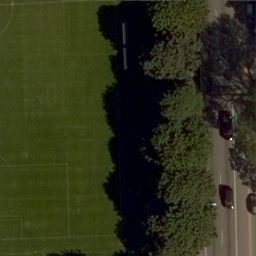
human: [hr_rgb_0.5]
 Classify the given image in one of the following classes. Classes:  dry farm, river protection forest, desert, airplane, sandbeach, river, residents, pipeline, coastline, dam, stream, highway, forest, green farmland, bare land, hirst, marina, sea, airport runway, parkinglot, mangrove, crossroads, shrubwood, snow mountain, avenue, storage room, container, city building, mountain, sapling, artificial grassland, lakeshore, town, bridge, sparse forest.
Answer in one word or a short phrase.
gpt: artificial grassland